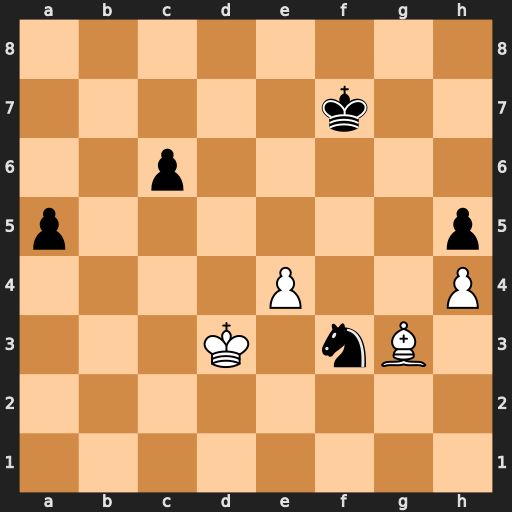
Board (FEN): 8/5k2/2p5/p6p/4P2P/3K1nB1/8/8
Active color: w
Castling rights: -
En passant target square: -
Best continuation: Ke3 Ng1 Kf2 Ke6 Kxg1 a4 Bf4 a3 Bc1 Ke5 Bxa3